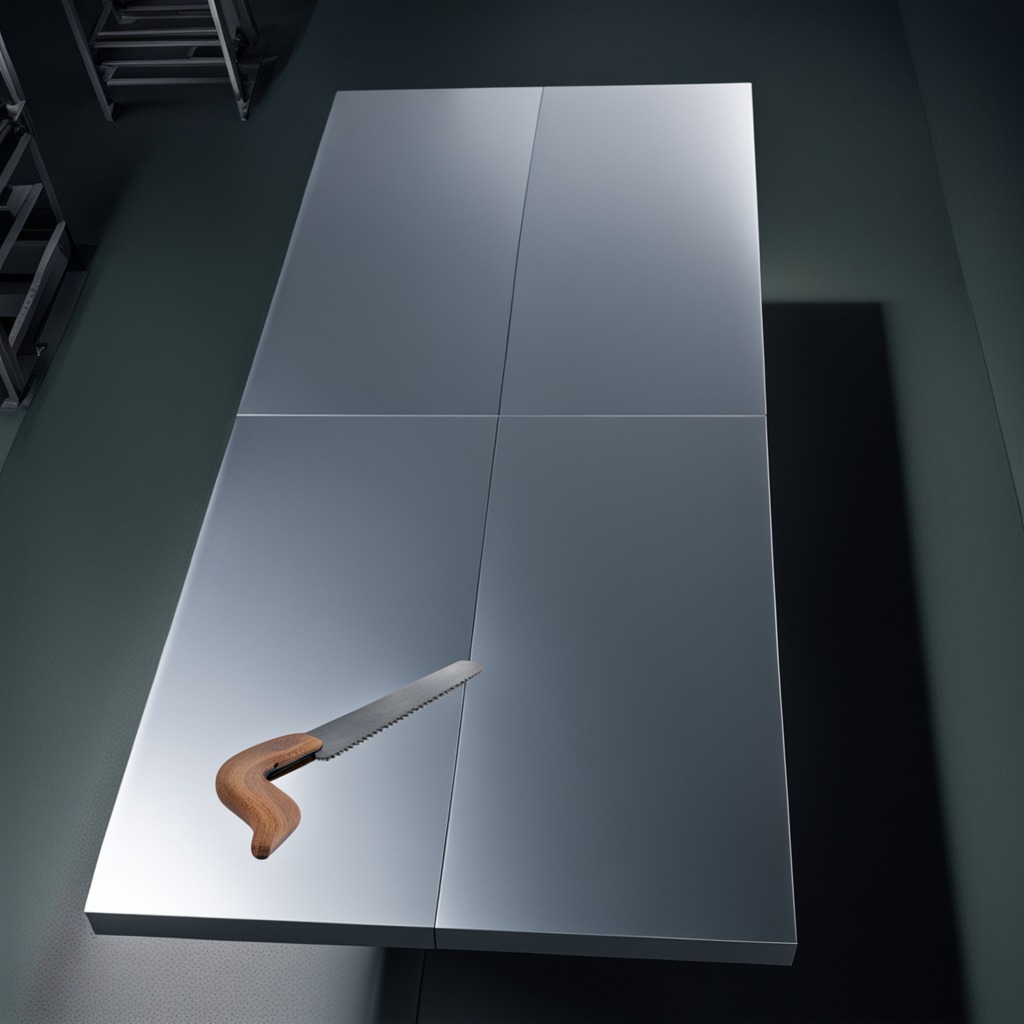
A metal saw is lying on the tabletop in the evening.